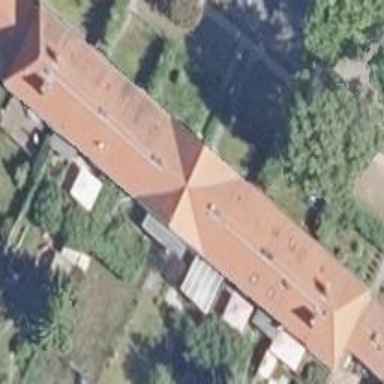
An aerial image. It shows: Half-hipped roof on apartment building.